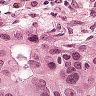
Metastatic tissue present: yes